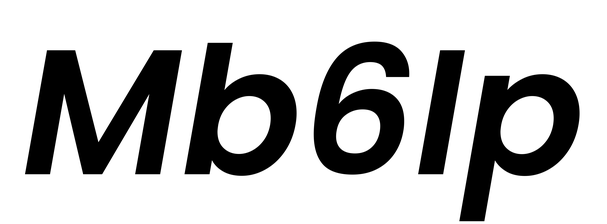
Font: Poppins-SemiBoldItalic